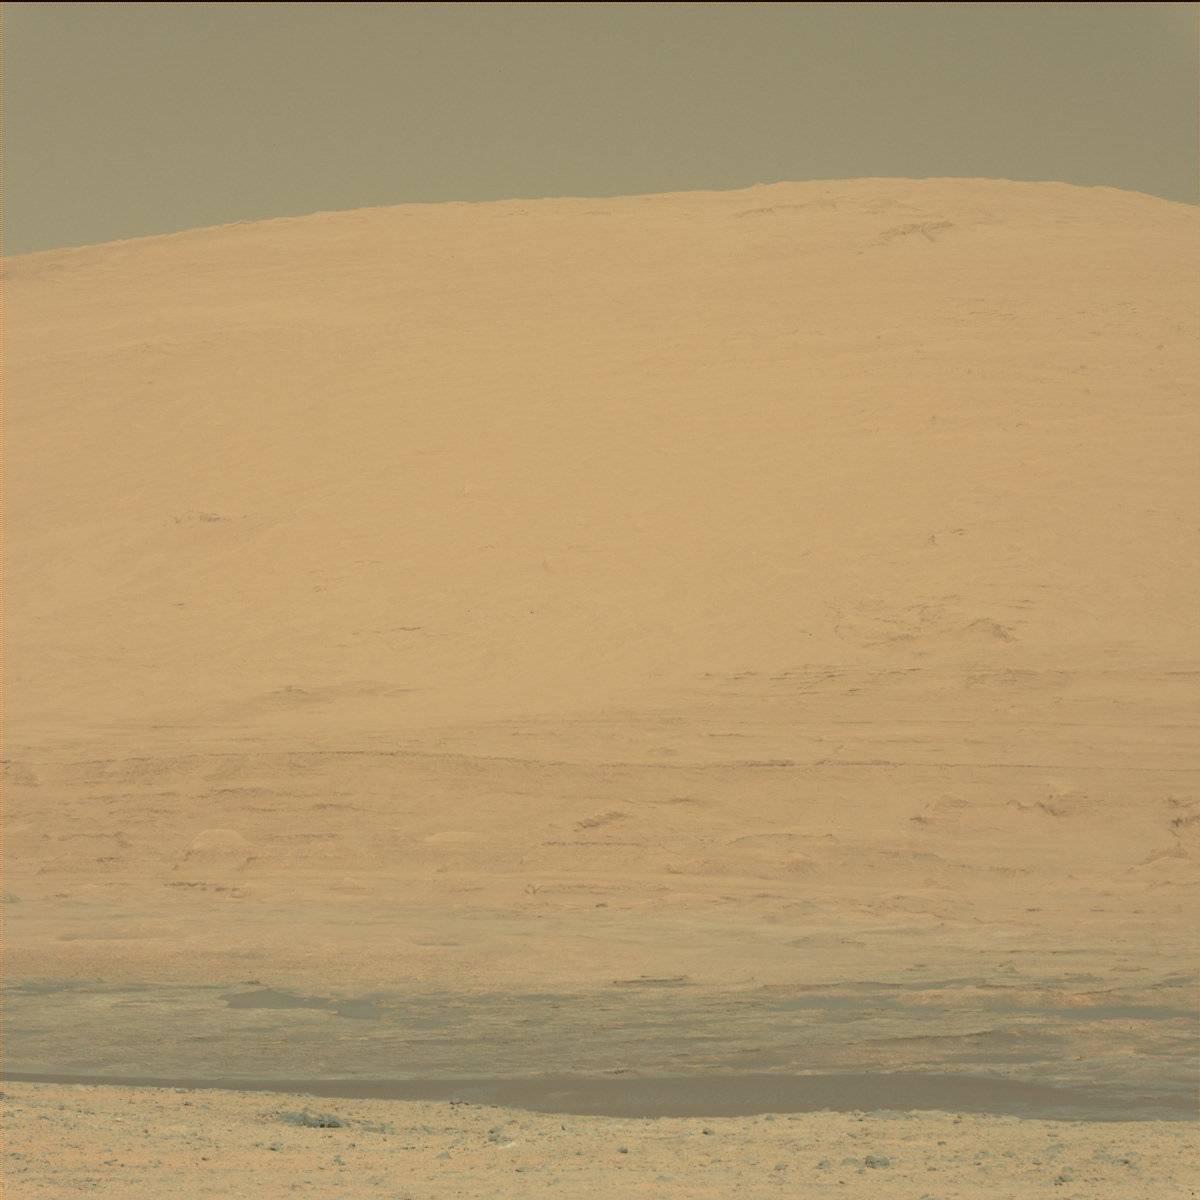
Terrain classes present: Bedrock, Ridge, Sand / Soil, Sky